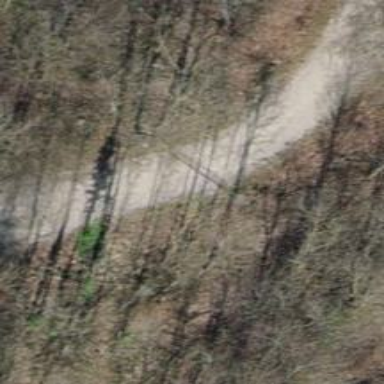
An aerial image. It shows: Gravel track with grade1 track type.